Question: Im trying to run my simple app that displays the default orientation and the orientation with respect to the magnetic north both in terms of yaw pitch and roll. Xcode code says its a successful build but when i go to the simulator it automatically returns me to this screen on Xcode.

The simulator is just a black screen. Heres is all my code which is not very much only one implementation file:
'''
//
// ViewController.m
// gyro_test
//
// Created by USER on 11/20/13.
// Copyright (c) 2013 taphappytech. All rights reserved.
//
#import <CoreMotion/CoreMotion.h>
#import "ViewController.h"
@interface ViewController (){
}
@property(nonatomic, strong) CMMotionManager *motionManager;
@end
@implementation ViewController
@synthesize motionManager;
@synthesize navPitch;
@synthesize navRoll;
@synthesize navYaw;
@synthesize magPitch;
@synthesize magRoll;
@synthesize magYaw;
- (void)viewDidLoad
{
[super viewDidLoad];
// Do any additional setup after loading the view, typically from a nib.
motionManager = [[CMMotionManager alloc] init];
//Start up the CMMotionManager
motionManager.deviceMotionUpdateInterval = 1.0 / 60.0;
//Set the update interval to 60Hz
}
- (void)didReceiveMemoryWarning
{
[super didReceiveMemoryWarning];
// Dispose of any resources that can be recreated.
}
- (IBAction)natOrientation:(id)sender {
[motionManager startDeviceMotionUpdates];
double rRotation = motionManager.deviceMotion.attitude.roll*180/M_PI;
double pRotation = motionManager.deviceMotion.attitude.pitch*180/M_PI;
double yRotation = motionManager.deviceMotion.attitude.yaw*180/M_PI;
NSString *myString = [NSString stringWithFormat:@"%f",yRotation];
self.navYaw.text = myString;
myString = [NSString stringWithFormat:@"%f",pRotation];
self.navPitch.text = myString;
myString = [NSString stringWithFormat:@"%f",rRotation];
self.navRoll.text = myString;
}
- (IBAction)magOrientation:(id)sender {
NSOperationQueue *currentQueue = [NSOperationQueue currentQueue];
[self.motionManager startDeviceMotionUpdatesUsingReferenceFrame:CMAttitudeReferenceFrameXMagneticNorthZVertical toQueue:currentQueue withHandler:^(CMDeviceMotion *motion, NSError *error) {NSLog(@"%@",motion.attitude);}];
double rRotation = motionManager.deviceMotion.attitude.roll*180/M_PI;
double pRotation = motionManager.deviceMotion.attitude.pitch*180/M_PI;
double yRotation = motionManager.deviceMotion.attitude.yaw*180/M_PI;
NSString *myString = [NSString stringWithFormat:@"%f",yRotation];
self.magYaw.text = myString;
myString = [NSString stringWithFormat:@"%f",pRotation];
self.magPitch.text = myString;
myString = [NSString stringWithFormat:@"%f",rRotation];
self.magRoll.text = myString;
}
@end
'''
Why is this app not showing up on the simulator?
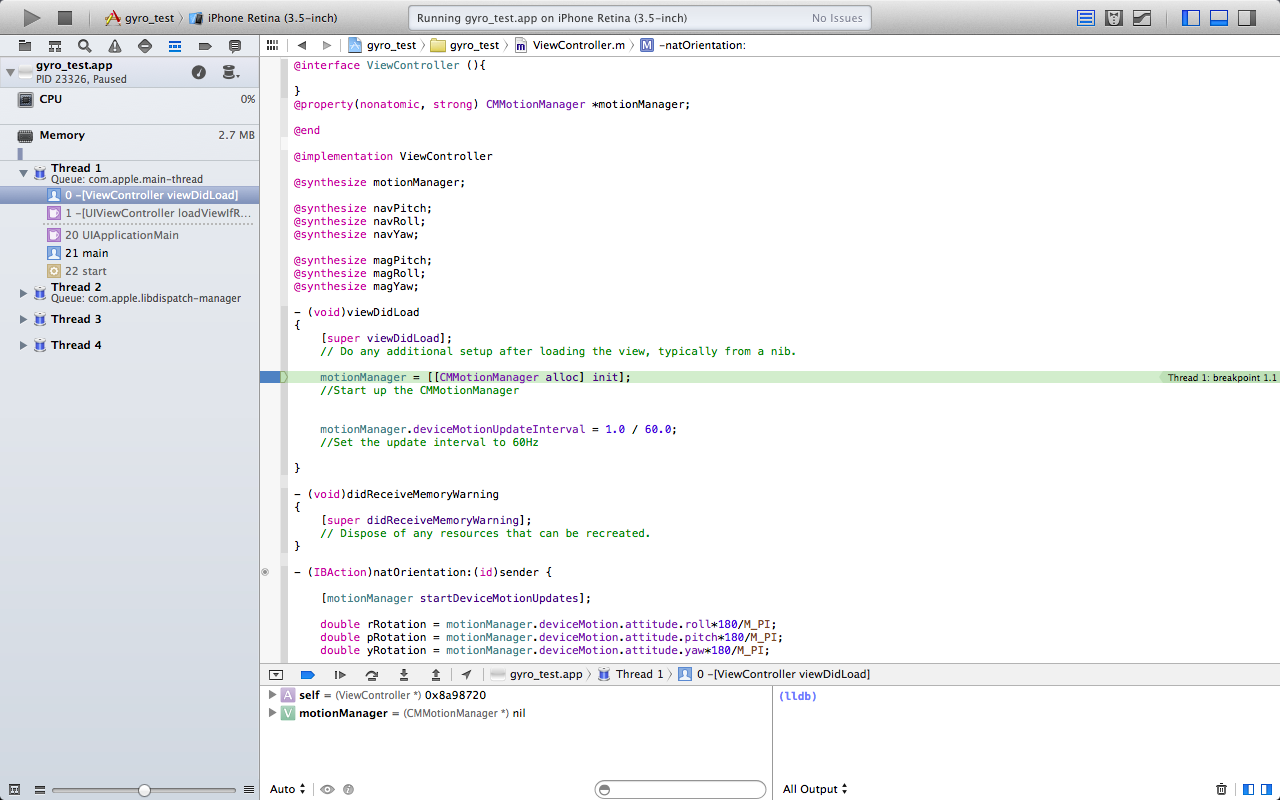
Answer: You have a breakpoint enabled in Xcode. Click the little blue bar to the left of the highlighted line of code, then re-run your app.
Breakpoints cause your app to be 'paused' - so that code can be more easily debugged. Since this code is being run at startup, the breakpoint pauses your app before it even loads a view.